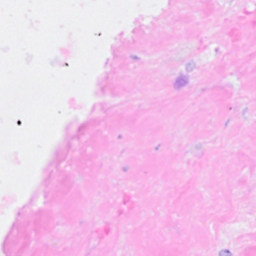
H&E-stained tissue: Breast